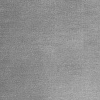
Atmospheric dust classification: dusty